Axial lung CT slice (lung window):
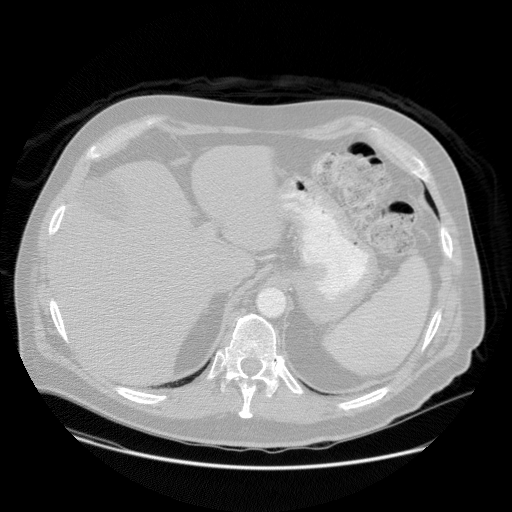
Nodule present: no